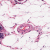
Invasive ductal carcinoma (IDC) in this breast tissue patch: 0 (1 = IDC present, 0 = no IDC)